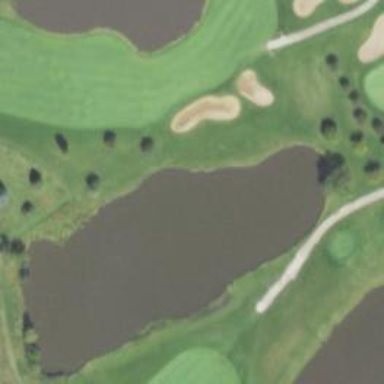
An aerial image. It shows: Pond serving as water hazard on golf course.